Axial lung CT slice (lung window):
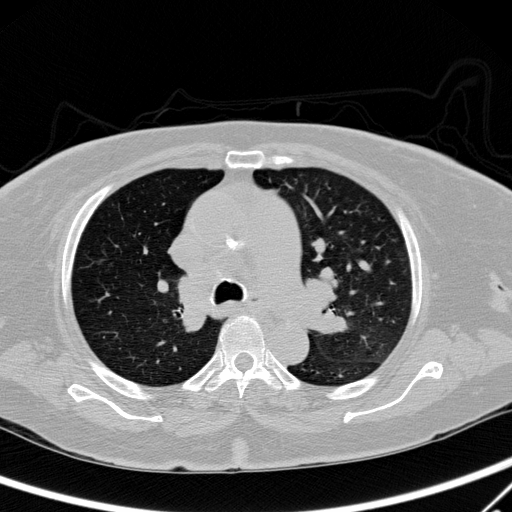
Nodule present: no